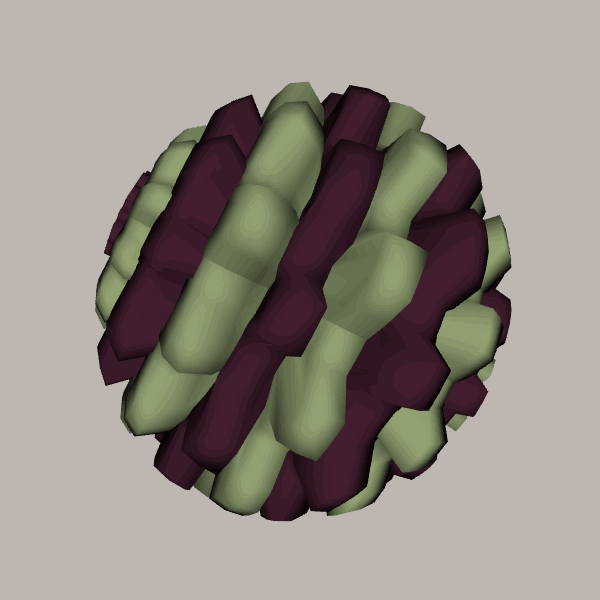
Background: light